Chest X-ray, AP view. Patient: 34 years old, sex M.
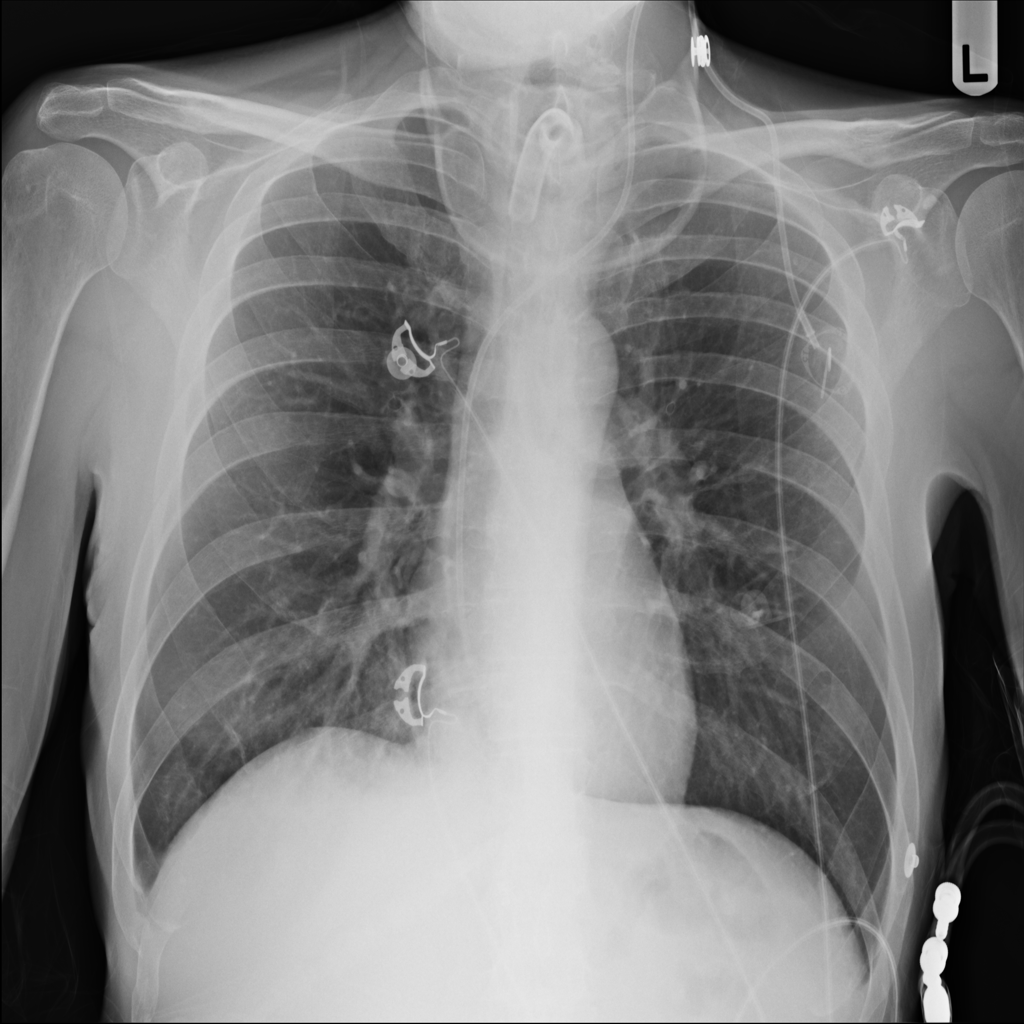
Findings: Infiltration